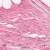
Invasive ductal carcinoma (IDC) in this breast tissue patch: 0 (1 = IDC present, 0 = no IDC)